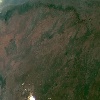
Label: land